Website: macys
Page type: delivery-shipping
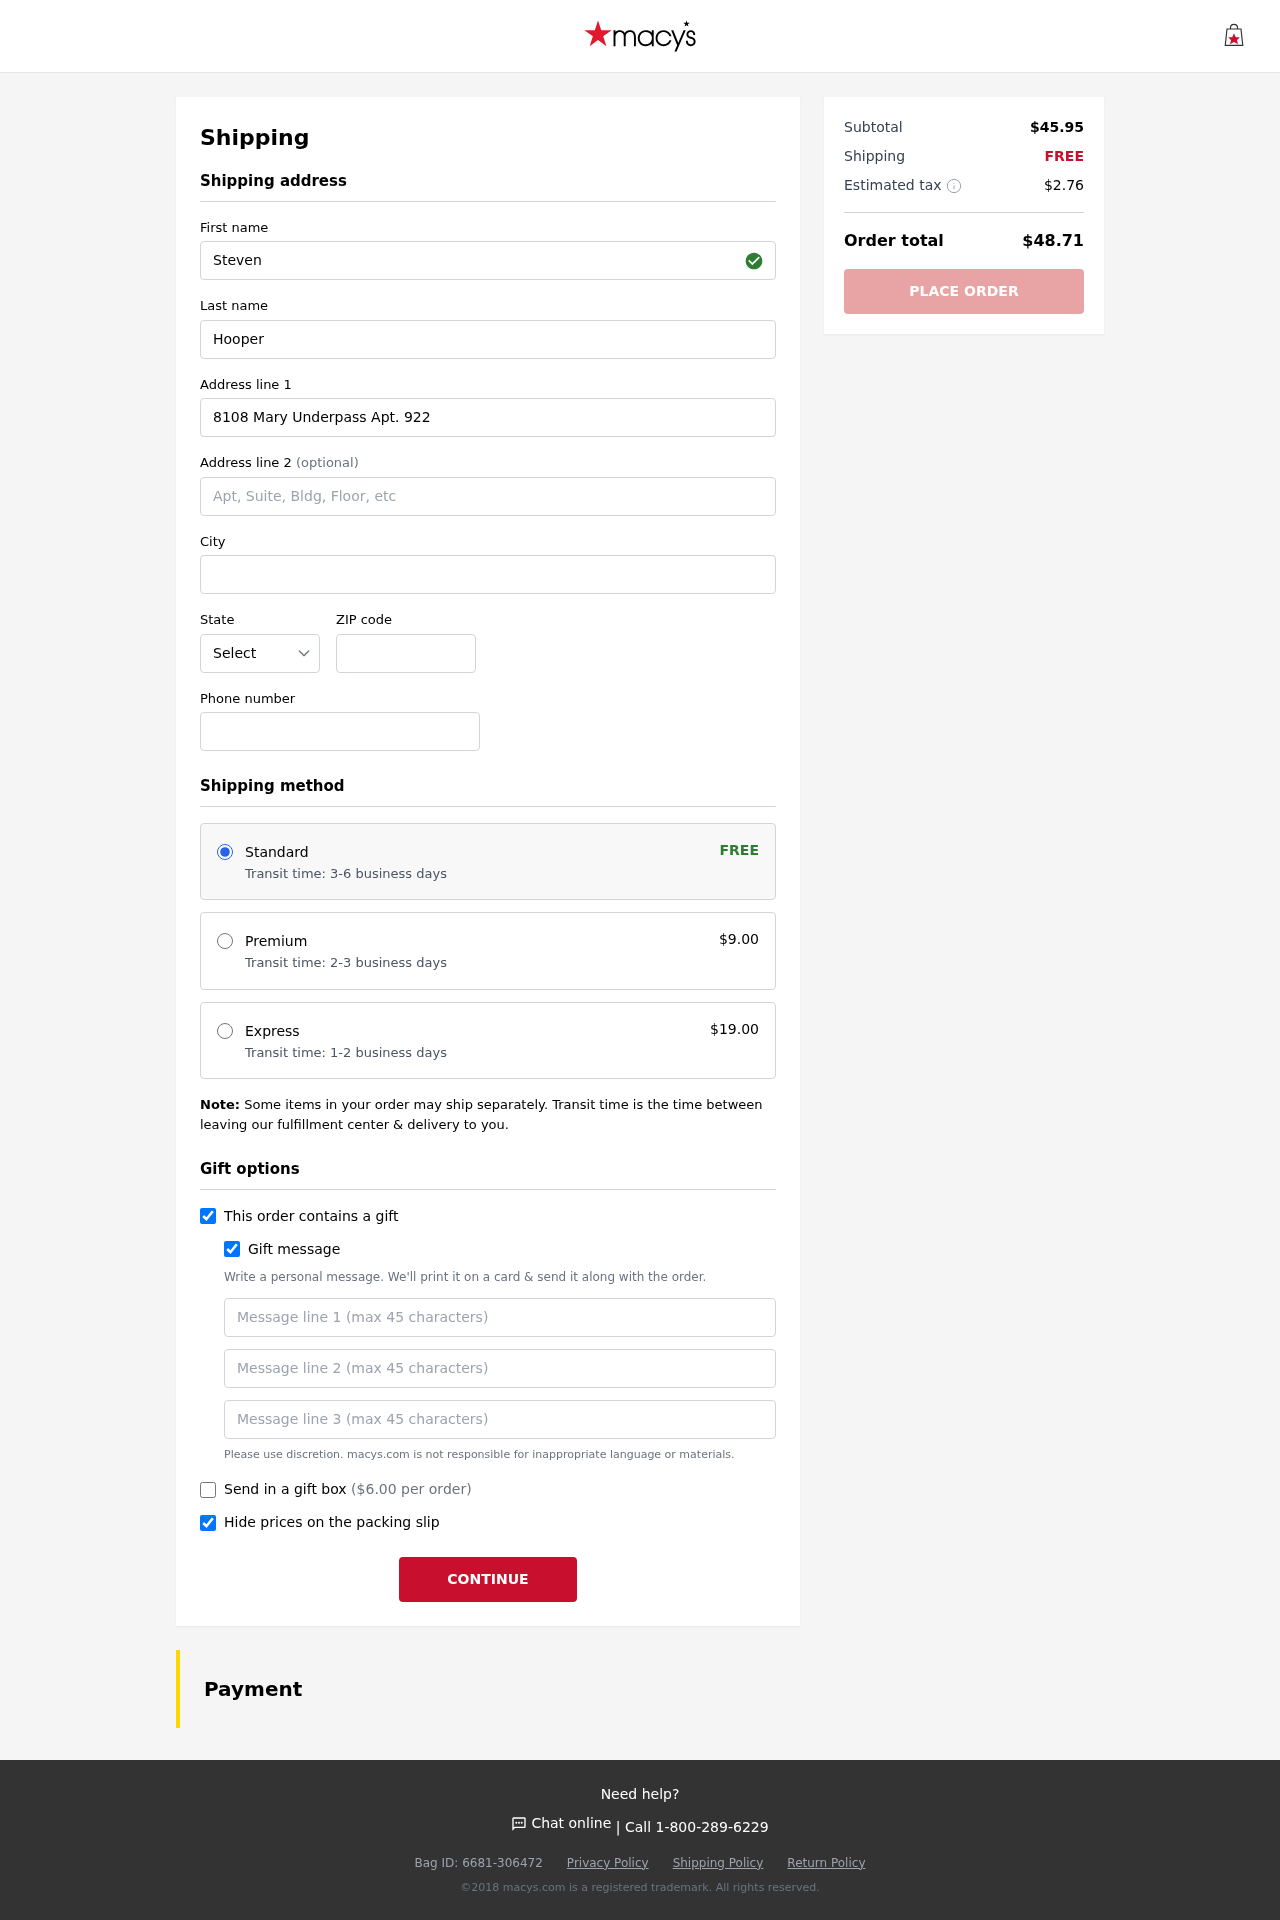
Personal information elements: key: PII_STATE_ABBR
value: MP
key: PII_FIRSTNAME
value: Steven
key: PII_LASTNAME
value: Hooper
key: PII_STREET
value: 8108 Mary Underpass Apt. 922
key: PII_CITY
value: East David
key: PII_POSTCODE
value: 99289
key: PII_PHONE
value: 5918430158
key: PII_GIFT_MESSAGE
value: Hey Robert, I thought you'd love these new running shoes to keep you moving and motivated! I know how much you enjoy hitting the trails, and I can’t wait to see where they take you next. Enjoy every step!  Steven
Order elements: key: ORDER_SHIPPING_STANDARD
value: Transit time: 3-6 business days
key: ORDER_SHIPPING_COST
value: FREE
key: ORDER_SHIPPING_PREMIUM
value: Transit time: 2-3 business days
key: ORDER_SHIPPING_PREMIUM_PRICE
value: $9.00
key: ORDER_SHIPPING_EXPRESS
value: Transit time: 1-2 business days
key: ORDER_SHIPPING_EXPRESS_PRICE
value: $19.00
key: ORDER_GIFT_BOX_PRICE
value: ($6.00 per order)
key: ORDER_SUBTOTAL
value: $45.95
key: ORDER_SHIPPING_COST2
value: FREE
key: ORDER_TAX
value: $2.76
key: ORDER_TOTAL
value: $48.71